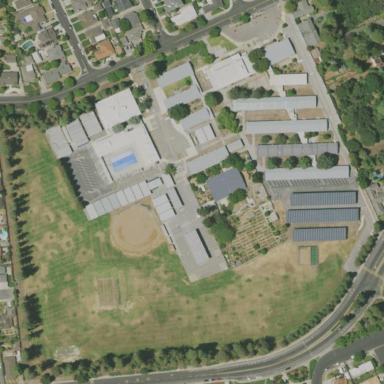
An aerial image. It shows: School.